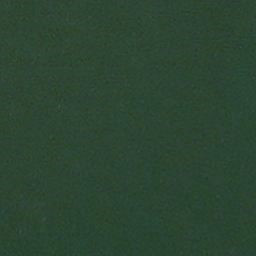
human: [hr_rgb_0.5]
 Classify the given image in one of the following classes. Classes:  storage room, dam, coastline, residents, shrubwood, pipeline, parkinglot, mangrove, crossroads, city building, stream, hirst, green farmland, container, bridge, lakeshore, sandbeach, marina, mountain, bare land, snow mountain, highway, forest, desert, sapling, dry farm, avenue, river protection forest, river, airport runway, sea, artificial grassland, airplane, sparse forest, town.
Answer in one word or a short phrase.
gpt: sea